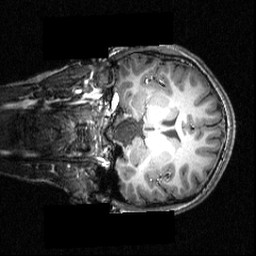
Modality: T1w
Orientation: coronal
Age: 12
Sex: female
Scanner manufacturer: siemens
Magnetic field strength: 3.951 T
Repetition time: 1.5 s
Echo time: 0.00335 s